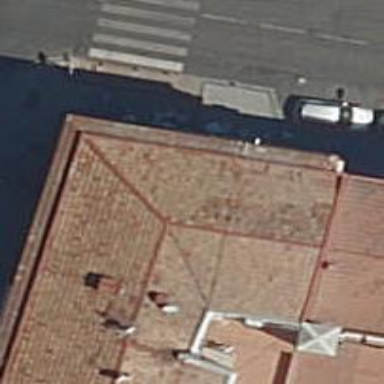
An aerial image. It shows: Restaurant.